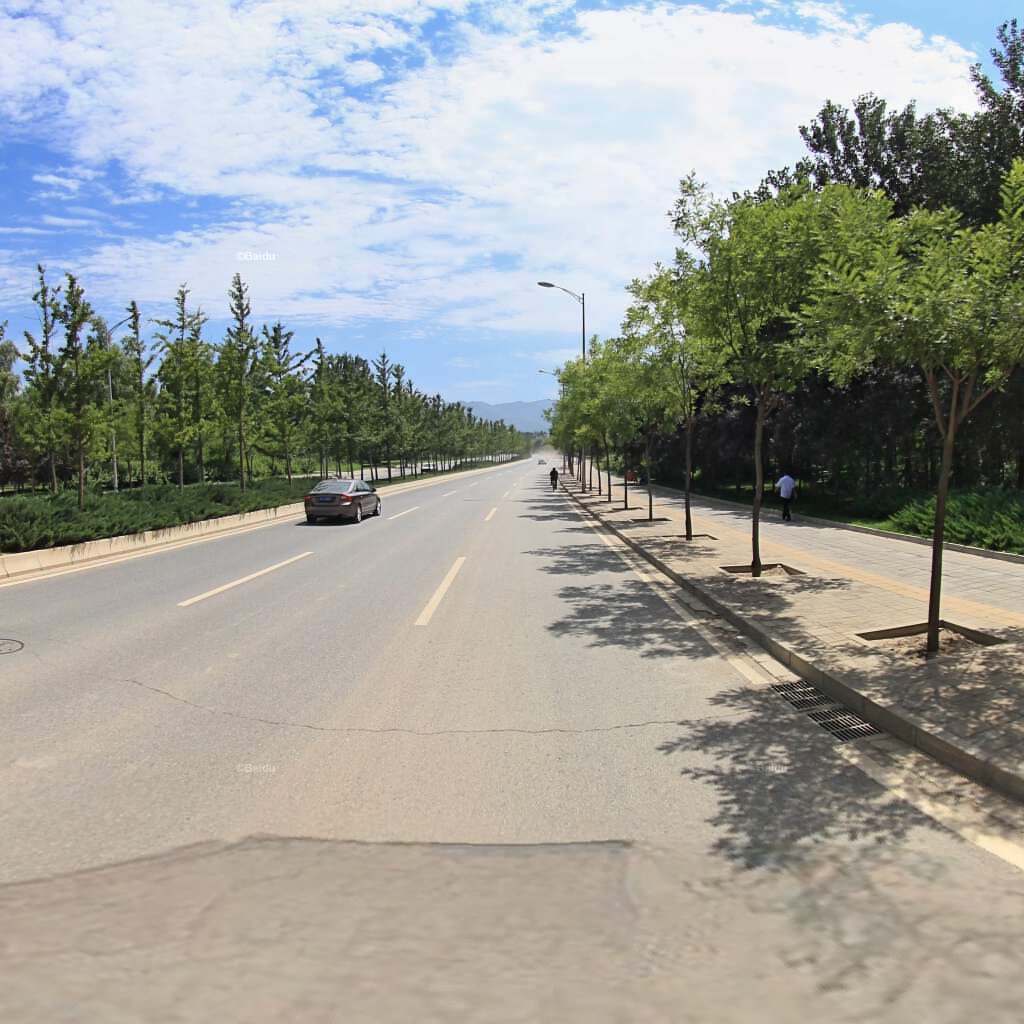
Region: Haidian
Road damage annotations: transverse crack, manhole cover